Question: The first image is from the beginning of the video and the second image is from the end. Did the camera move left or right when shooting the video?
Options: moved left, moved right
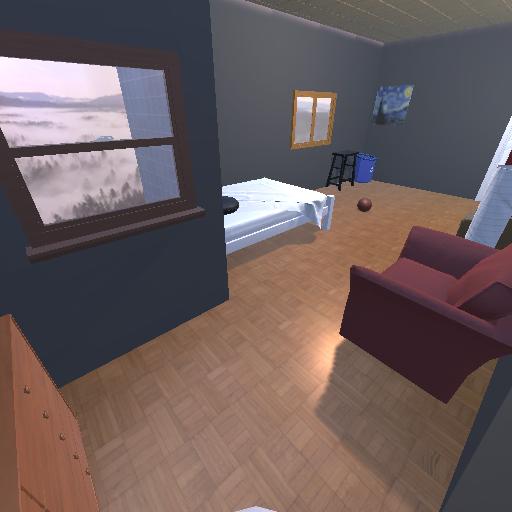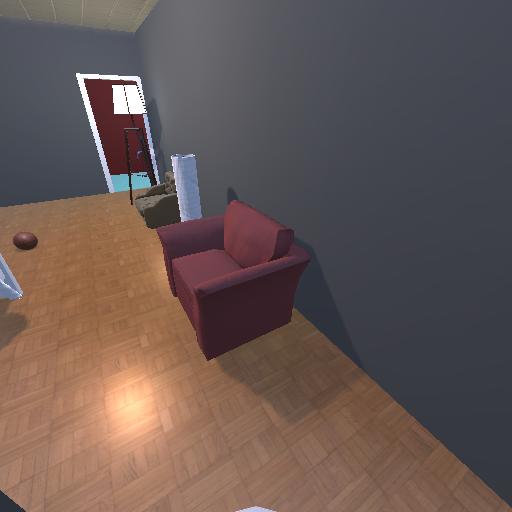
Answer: moved left